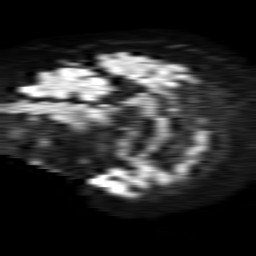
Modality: TRACE
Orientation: sagittal
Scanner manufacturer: philips
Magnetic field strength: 1.5 T
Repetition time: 4.6 s
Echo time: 0.08941 s